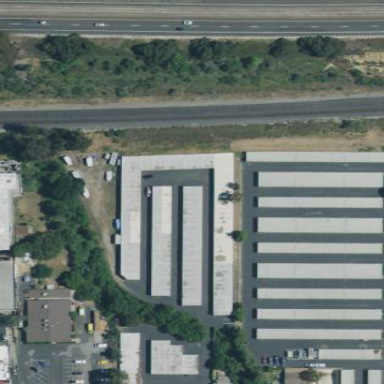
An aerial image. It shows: Storage rental shop located in building.